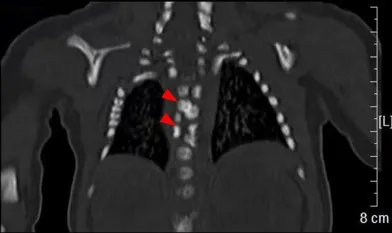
Abnormal imaging of the proband. Chest CT demonstrating hemivertebrae. Upper arrow),. Butterfly vertebrae. Lower arrow).
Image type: radiology (ct)